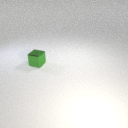
small green metal cube